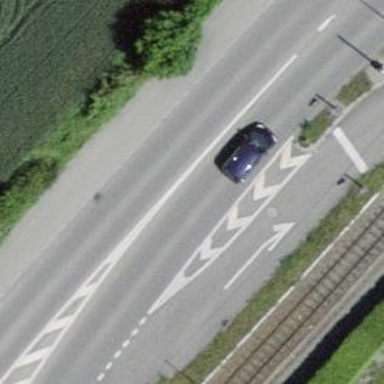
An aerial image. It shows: There is primary highway with cycle track on the left side.